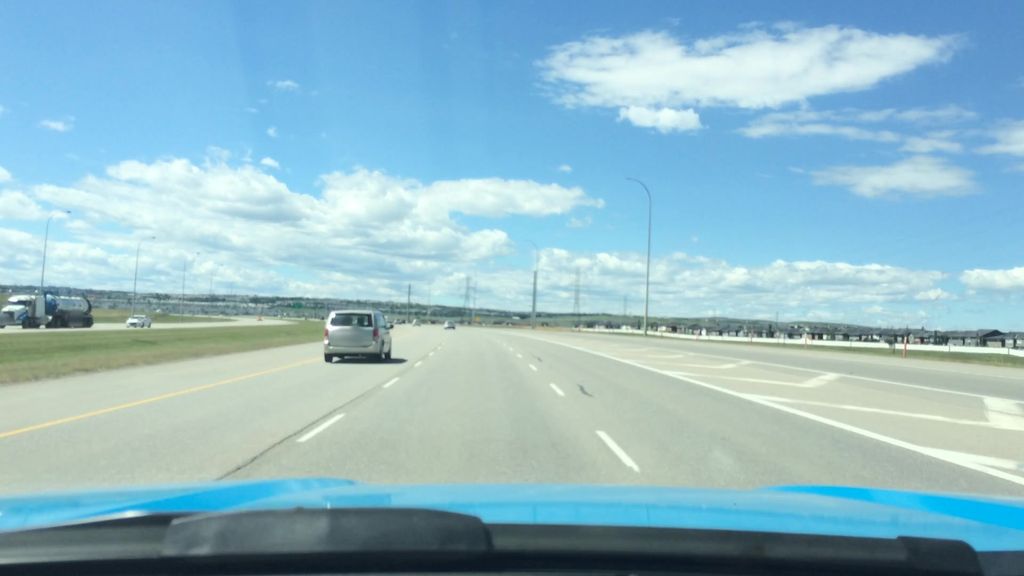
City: calgary